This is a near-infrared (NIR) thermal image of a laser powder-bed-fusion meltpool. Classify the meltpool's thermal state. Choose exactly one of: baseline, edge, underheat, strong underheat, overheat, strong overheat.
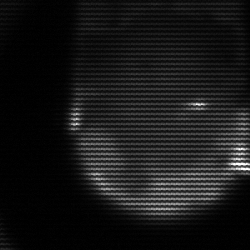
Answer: edge